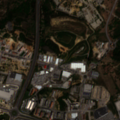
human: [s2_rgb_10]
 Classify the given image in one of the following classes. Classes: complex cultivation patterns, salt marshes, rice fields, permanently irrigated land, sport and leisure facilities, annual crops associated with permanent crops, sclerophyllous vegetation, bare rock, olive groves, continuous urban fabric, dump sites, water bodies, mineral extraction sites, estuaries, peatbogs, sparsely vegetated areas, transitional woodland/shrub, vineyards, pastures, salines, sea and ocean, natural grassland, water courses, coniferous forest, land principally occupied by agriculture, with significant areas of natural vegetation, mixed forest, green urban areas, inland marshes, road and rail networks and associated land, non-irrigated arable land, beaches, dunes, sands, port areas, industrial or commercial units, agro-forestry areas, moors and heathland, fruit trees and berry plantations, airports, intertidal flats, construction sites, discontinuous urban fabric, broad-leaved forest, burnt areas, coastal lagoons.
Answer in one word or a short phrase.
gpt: continuous urban fabric